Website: lowes
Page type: payment
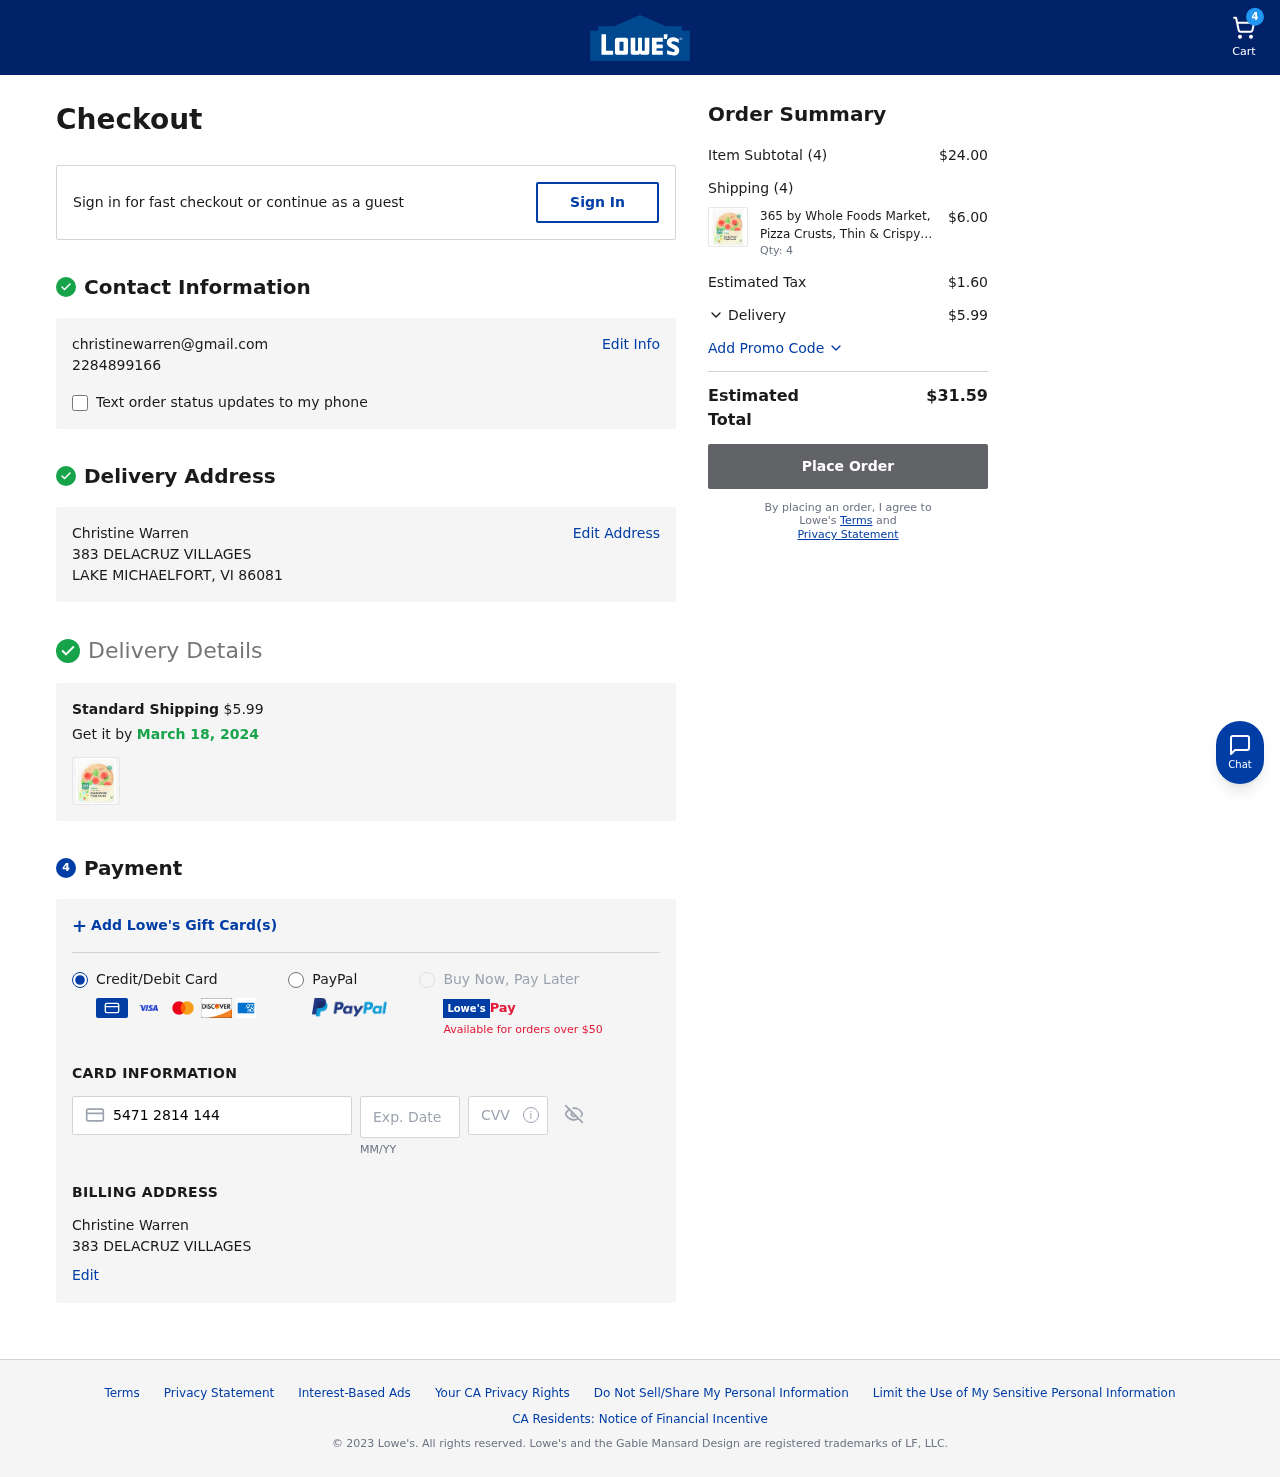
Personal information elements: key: PII_CARD_CVV
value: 745
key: PII_CARD_EXPIRY
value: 07/27
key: PII_CARD_NUMBER
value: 5471 2814 1449 2814
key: PII_EMAIL
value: christinewarren@gmail.com
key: PII_FULLNAME
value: Christine Warren
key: PII_FULLNAME2
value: Christine Warren
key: PII_PHONE
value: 2284899166
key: PII_STREET
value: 383 DELACRUZ VILLAGES
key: PII_STREET2
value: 383 DELACRUZ VILLAGES
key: PII_CITY_STATE_ZIP
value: LAKE MICHAELFORT, VI 86081
Product elements: key: PRODUCT1_NAME
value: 365 by Whole Foods Market, Pizza Crusts, Thin & Crispy Rustic White (2 Pack), 3.5 Ounce
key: PRODUCT1_PRICE
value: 6
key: PRODUCT1_QUANTITY
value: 4
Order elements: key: ORDER_NUM_ITEMS
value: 4
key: ORDER_SHIPPING_COST
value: $5.99
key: ORDER_DELIVERY_DATE
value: March 18, 2024
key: ORDER_SUBTOTAL
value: $24.00
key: ORDER_NUM_ITEMS2
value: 4
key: ORDER_TAX
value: $1.60
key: ORDER_SHIPPING_COST2
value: $5.99
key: ORDER_TOTAL
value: $31.59